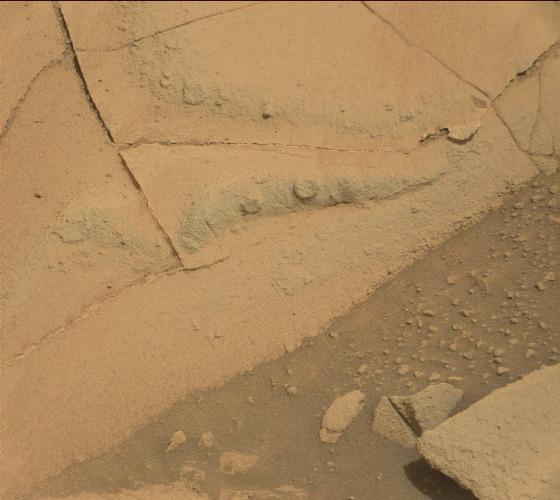
Terrain classes present: Bedrock, Gravel / Sand / Soil, Rock, Shadow